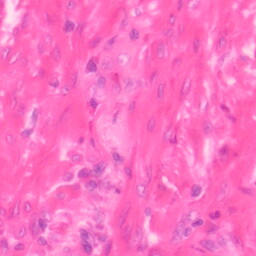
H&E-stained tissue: Colon